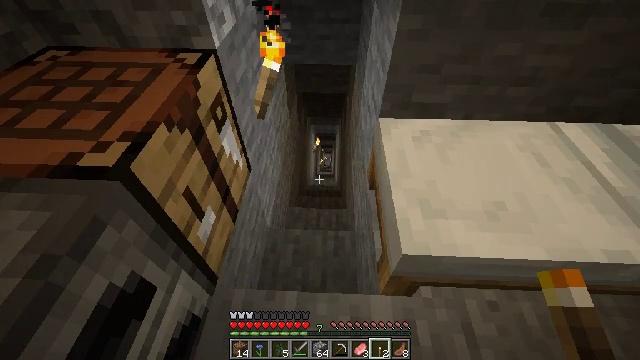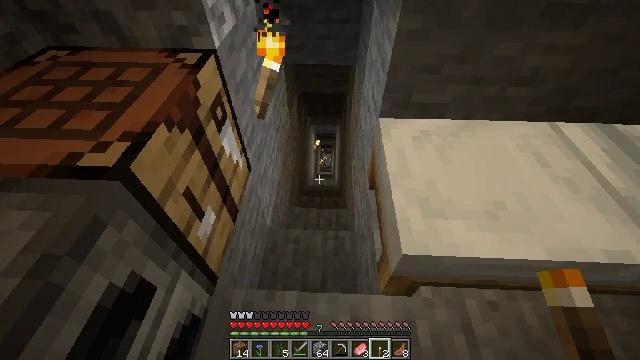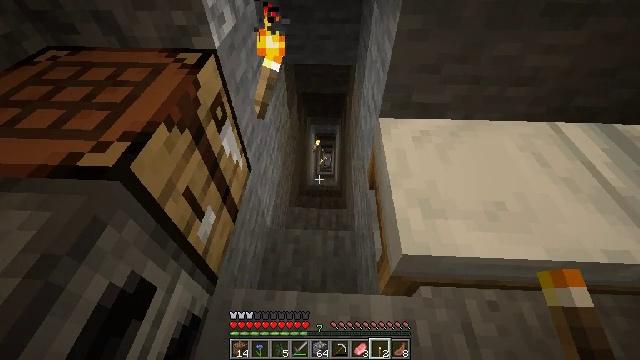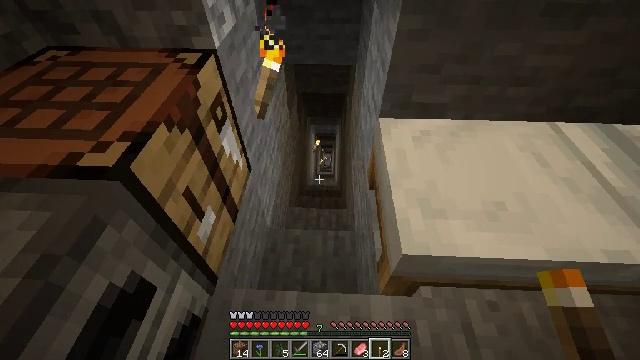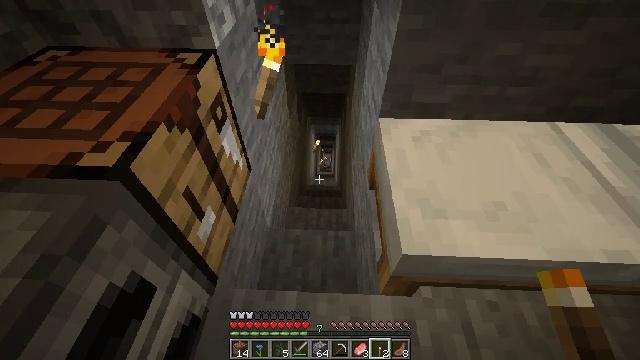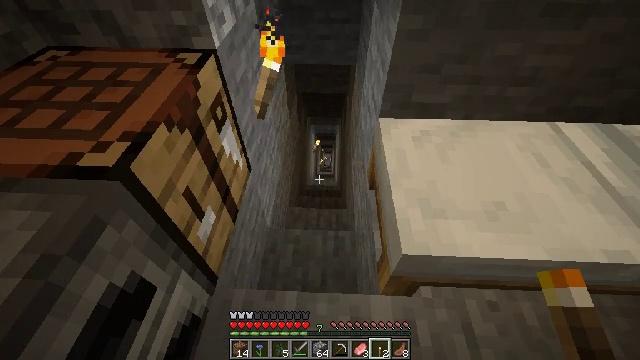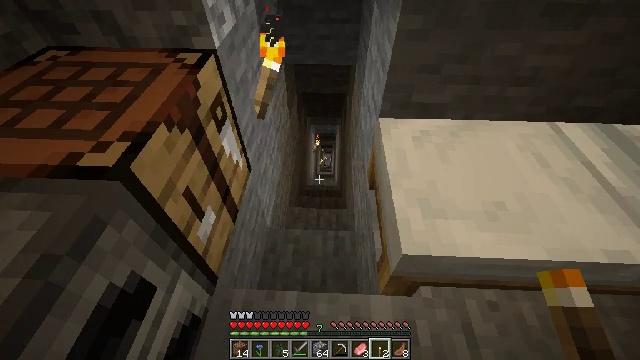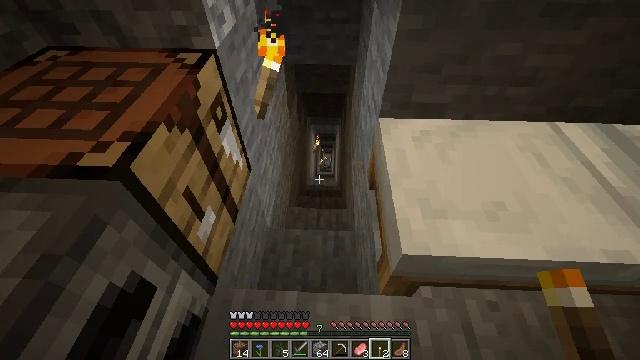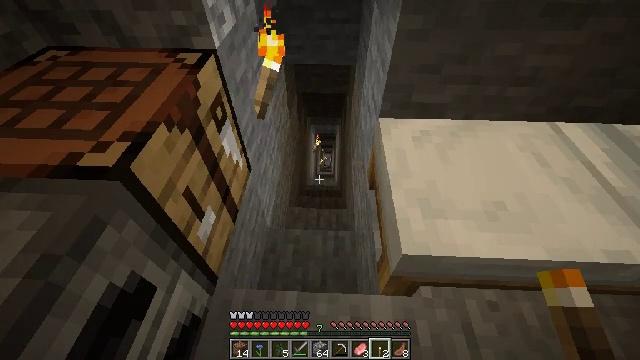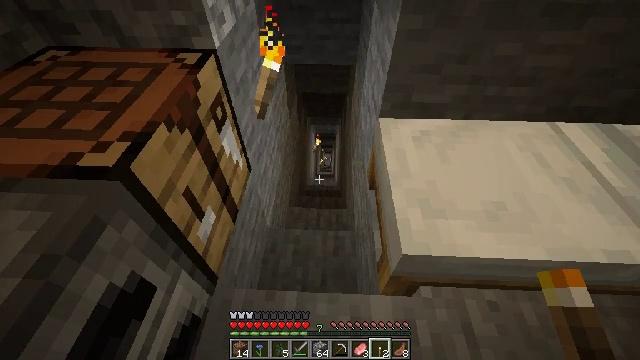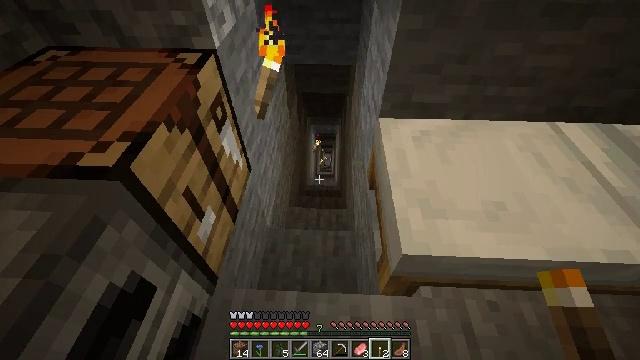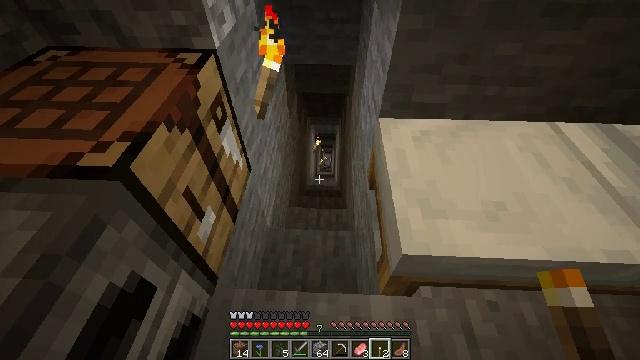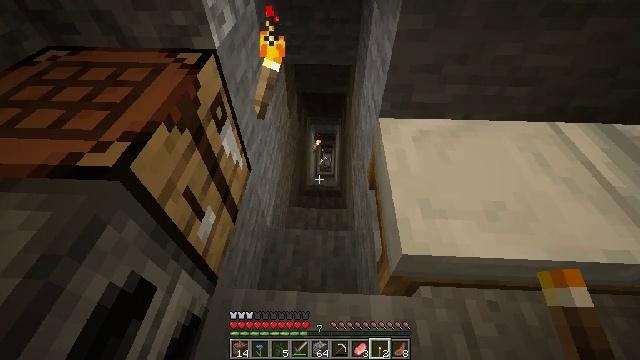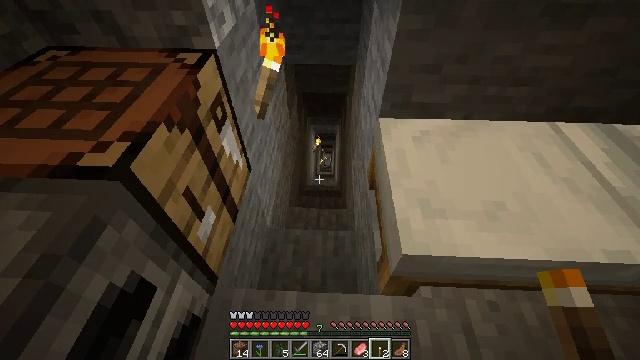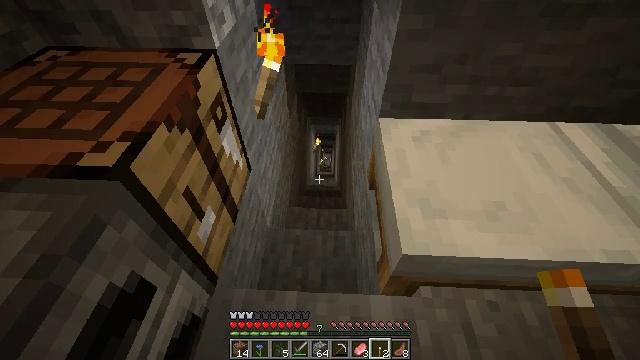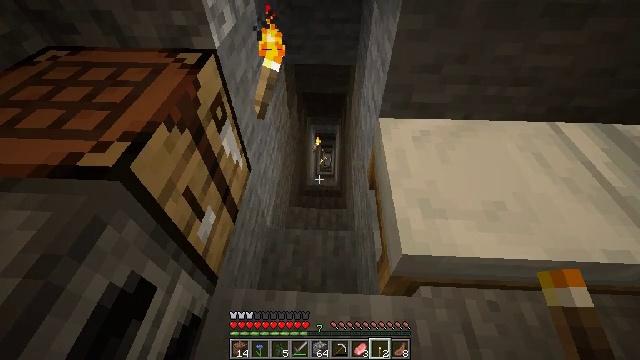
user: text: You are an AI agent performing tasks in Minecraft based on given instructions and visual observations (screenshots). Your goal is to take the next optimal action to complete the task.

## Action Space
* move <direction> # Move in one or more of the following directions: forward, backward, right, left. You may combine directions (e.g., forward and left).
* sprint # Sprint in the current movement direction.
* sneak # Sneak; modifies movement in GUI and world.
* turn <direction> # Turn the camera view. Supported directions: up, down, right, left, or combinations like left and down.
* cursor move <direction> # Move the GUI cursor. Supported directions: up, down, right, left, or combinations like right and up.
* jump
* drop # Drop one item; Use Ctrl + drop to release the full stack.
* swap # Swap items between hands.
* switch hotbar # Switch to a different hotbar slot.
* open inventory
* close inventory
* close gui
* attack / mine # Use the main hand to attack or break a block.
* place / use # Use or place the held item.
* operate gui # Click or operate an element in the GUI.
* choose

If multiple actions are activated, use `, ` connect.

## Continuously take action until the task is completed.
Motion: motion action
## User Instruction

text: Form cobblestone stairs by placing cobblestone in the crafting grid.
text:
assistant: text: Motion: no_op
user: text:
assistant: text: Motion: no_op
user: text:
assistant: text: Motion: no_op
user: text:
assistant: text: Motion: no_op
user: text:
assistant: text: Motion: no_op
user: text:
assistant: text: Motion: no_op
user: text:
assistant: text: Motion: no_op
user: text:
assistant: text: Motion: no_op
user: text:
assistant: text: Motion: no_op
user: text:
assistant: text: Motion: no_op
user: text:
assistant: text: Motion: no_op
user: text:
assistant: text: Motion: no_op
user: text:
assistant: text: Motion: no_op
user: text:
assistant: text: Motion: no_op
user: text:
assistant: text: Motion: no_op
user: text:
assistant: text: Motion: no_op
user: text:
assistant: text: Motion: no_op
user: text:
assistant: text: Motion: no_op
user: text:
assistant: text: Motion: no_op
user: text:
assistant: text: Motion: no_op
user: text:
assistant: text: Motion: no_op
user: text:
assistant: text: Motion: no_op
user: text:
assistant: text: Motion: no_op
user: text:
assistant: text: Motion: no_op
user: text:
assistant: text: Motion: no_op
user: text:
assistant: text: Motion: no_op
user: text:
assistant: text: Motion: no_op
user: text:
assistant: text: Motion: no_op
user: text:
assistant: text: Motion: no_op
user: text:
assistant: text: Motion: no_op